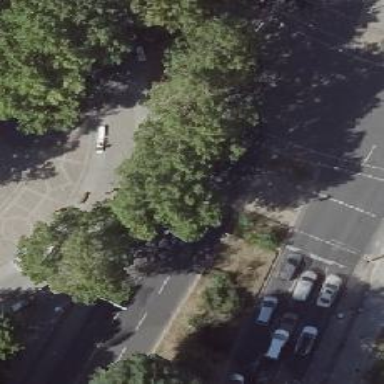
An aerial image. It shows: Footway that serves as traffic island.